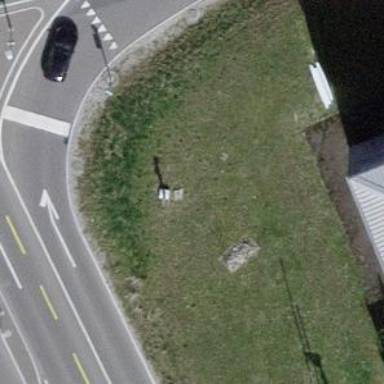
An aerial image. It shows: Wayside cross with historic significance.